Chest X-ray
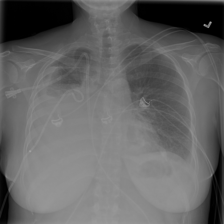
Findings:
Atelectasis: negative
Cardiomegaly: negative
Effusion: negative
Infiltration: negative
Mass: negative
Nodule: negative
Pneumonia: negative
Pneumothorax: negative
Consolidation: negative
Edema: negative
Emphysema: negative
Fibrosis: negative
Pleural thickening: positive
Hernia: negative